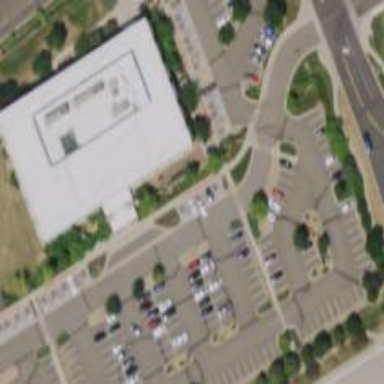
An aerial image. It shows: Parking space is available.